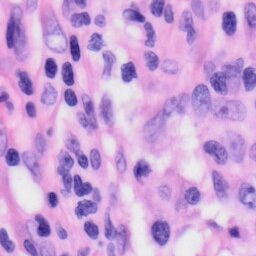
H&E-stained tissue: Skin